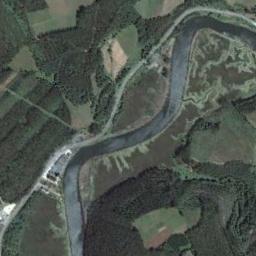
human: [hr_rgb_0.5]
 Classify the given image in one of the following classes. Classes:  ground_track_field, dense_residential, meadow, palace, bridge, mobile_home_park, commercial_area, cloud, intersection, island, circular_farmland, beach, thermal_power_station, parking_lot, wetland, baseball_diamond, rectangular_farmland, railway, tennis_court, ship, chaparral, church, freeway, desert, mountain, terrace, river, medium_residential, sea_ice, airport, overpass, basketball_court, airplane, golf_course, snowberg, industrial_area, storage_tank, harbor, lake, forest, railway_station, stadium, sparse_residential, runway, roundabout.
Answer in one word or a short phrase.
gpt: river